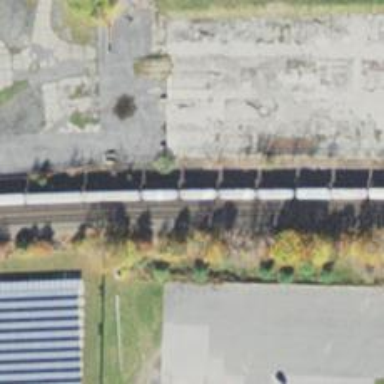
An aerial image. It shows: Railway siding with rails.